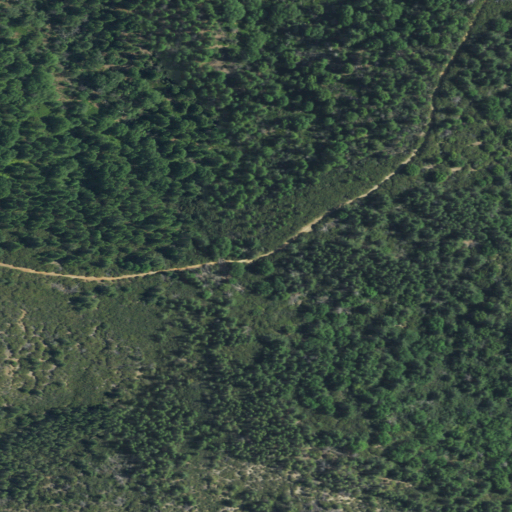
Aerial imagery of mountain in California named Jackass Mountain containing evergreen forest and shrub